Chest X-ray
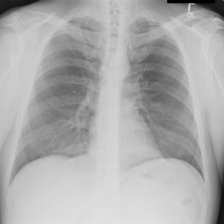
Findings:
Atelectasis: negative
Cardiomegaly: negative
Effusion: negative
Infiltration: negative
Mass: negative
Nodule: negative
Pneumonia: negative
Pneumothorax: negative
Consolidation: negative
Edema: negative
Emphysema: negative
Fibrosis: negative
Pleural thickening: negative
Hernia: negative